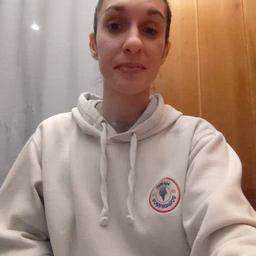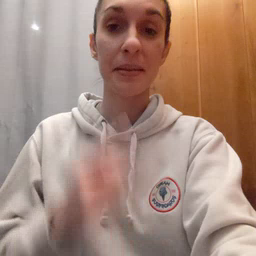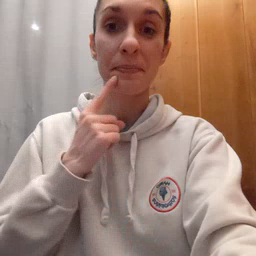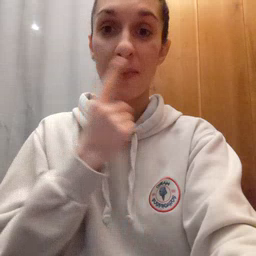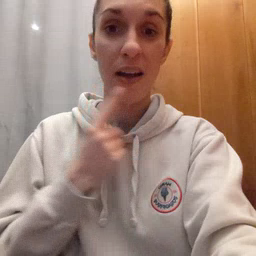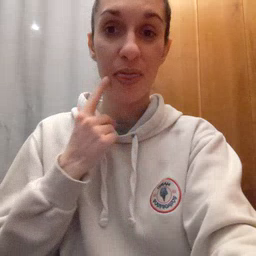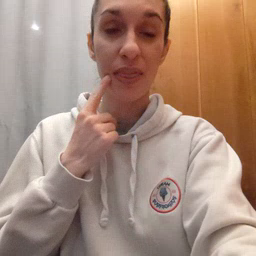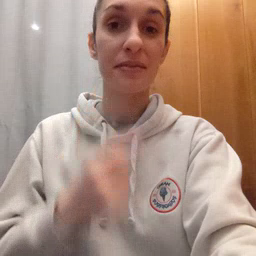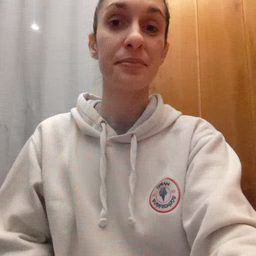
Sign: mouth